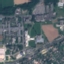
Land use / land cover: Industrial